Question: I have an image which is in rectangular shape. However, I would like achieve an end result as below.

How can I achieve this in CSS / javascript?
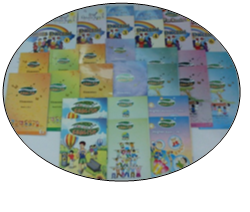
Answer: You can achieve it using border-radius:
'''
.circle {
border-radius: 50%;
width: 200px;
height: 200px;
/* width and height can be anything, as long as they're equal */
}
'''
For more info check out this <URL>.